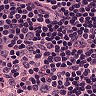
Metastatic tissue present: no